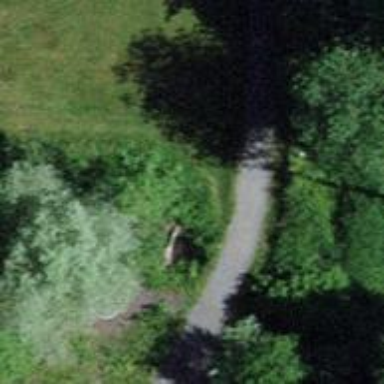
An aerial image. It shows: Track road with bridge.